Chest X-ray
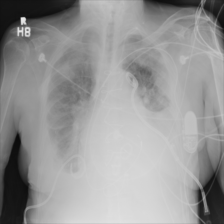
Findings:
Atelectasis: negative
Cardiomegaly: positive
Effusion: negative
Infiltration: negative
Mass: negative
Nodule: negative
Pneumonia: negative
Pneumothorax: negative
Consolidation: negative
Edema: negative
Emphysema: negative
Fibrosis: negative
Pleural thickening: negative
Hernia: negative